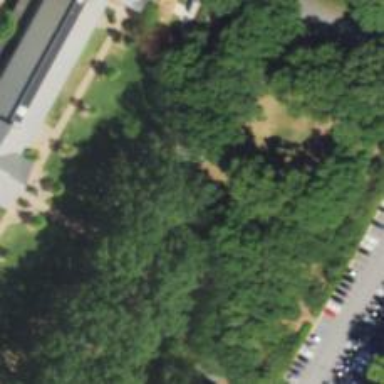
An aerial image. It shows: Row of trees in natural setting.